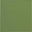
Piece: xx